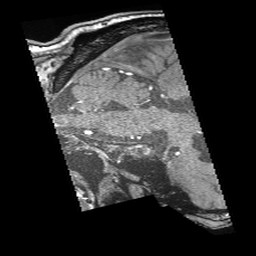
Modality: angio
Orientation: sagittal
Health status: ill
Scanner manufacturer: siemens
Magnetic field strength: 3 T
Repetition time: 0.021 s
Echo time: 0.00343 s